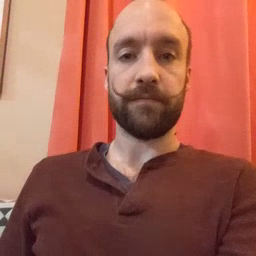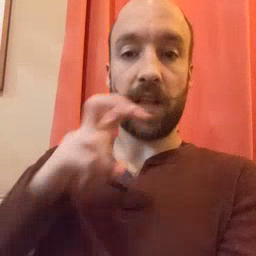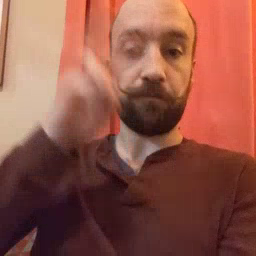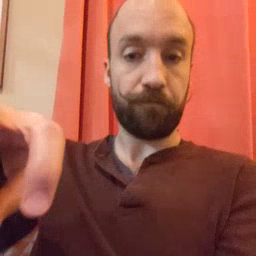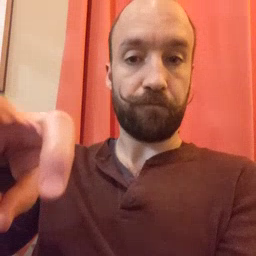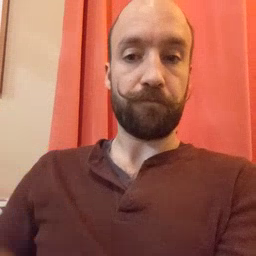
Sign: jump